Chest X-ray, AP view. Patient: 69 years old, sex M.
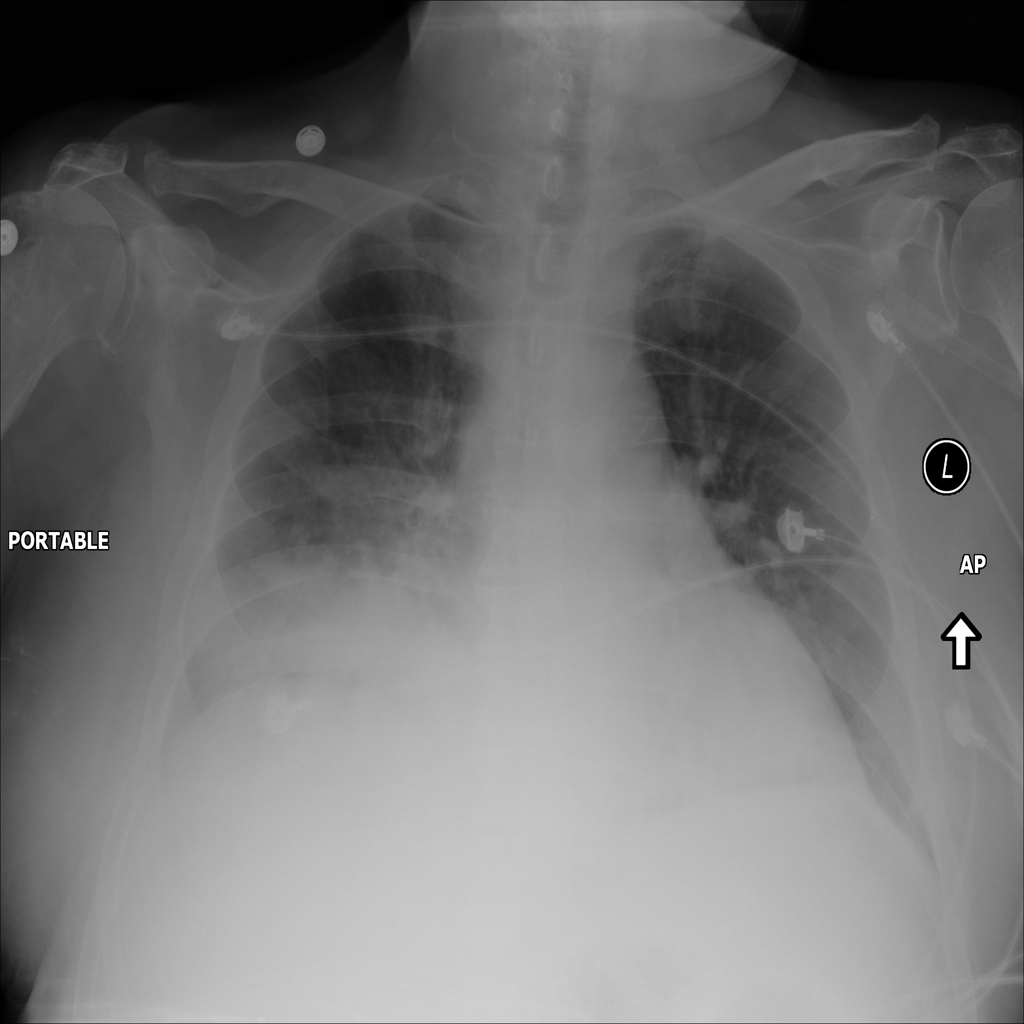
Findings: Effusion, Infiltration